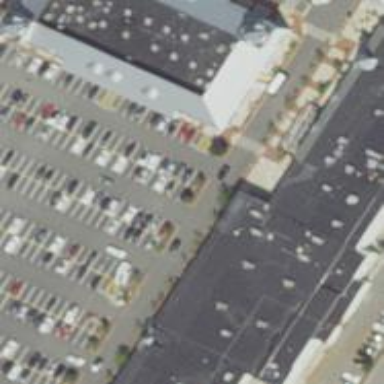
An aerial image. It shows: Parking space.